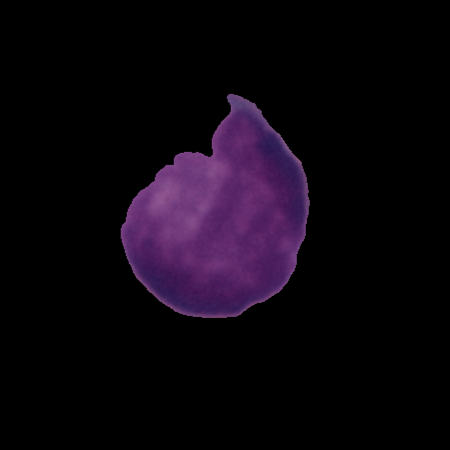
Label: cancer